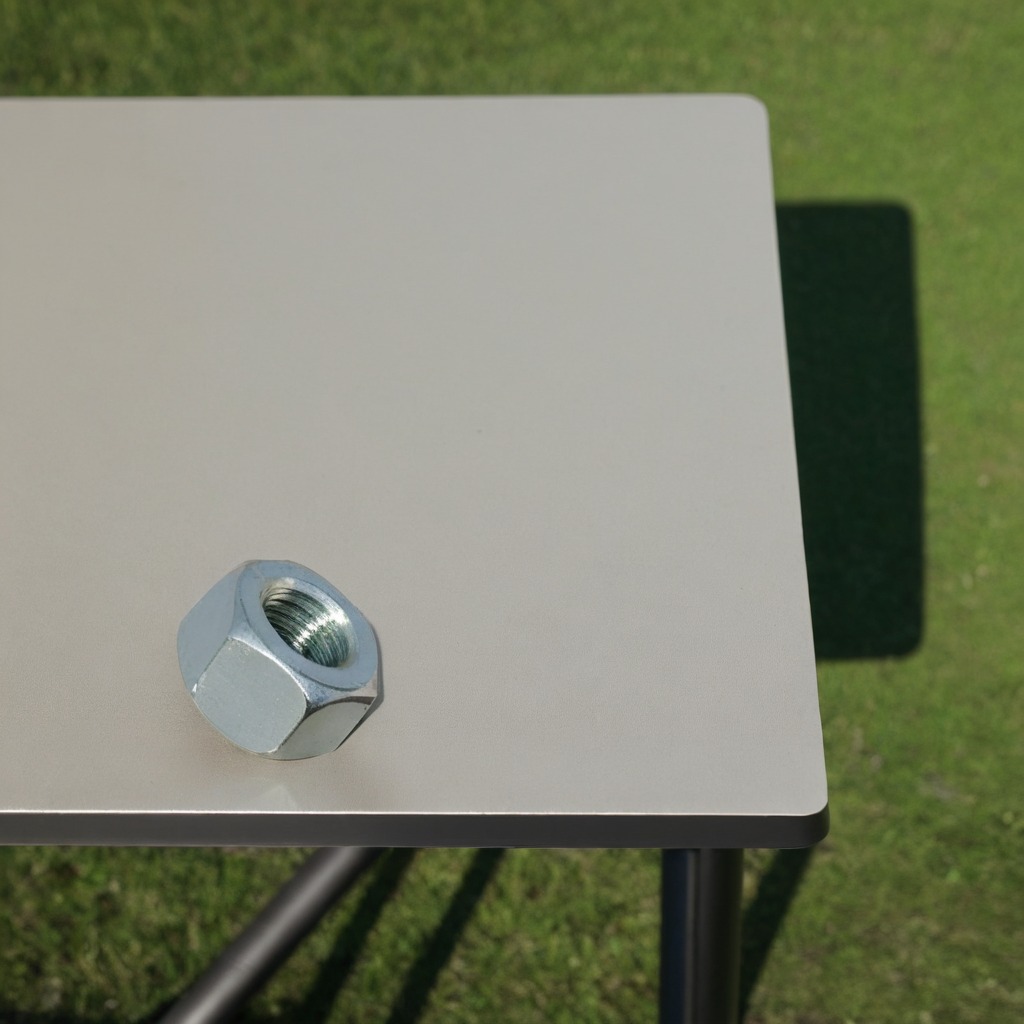
A metal nut is lying on the textured surface of a utility table.